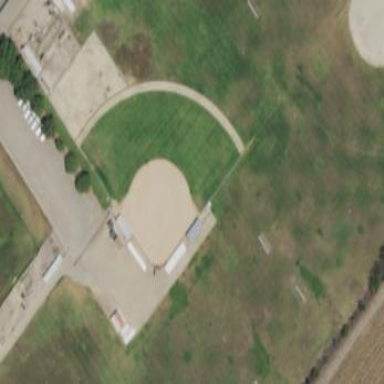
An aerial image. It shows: Softball pitch for baseball enthusiasts.